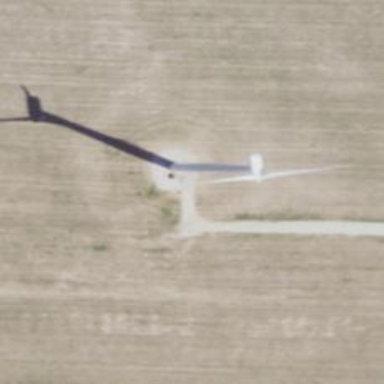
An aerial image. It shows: Wind generator powered by wind. The generator type is horizontal axis and it uses wind turbines.